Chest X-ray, PA view. Patient: 26 years old, sex F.
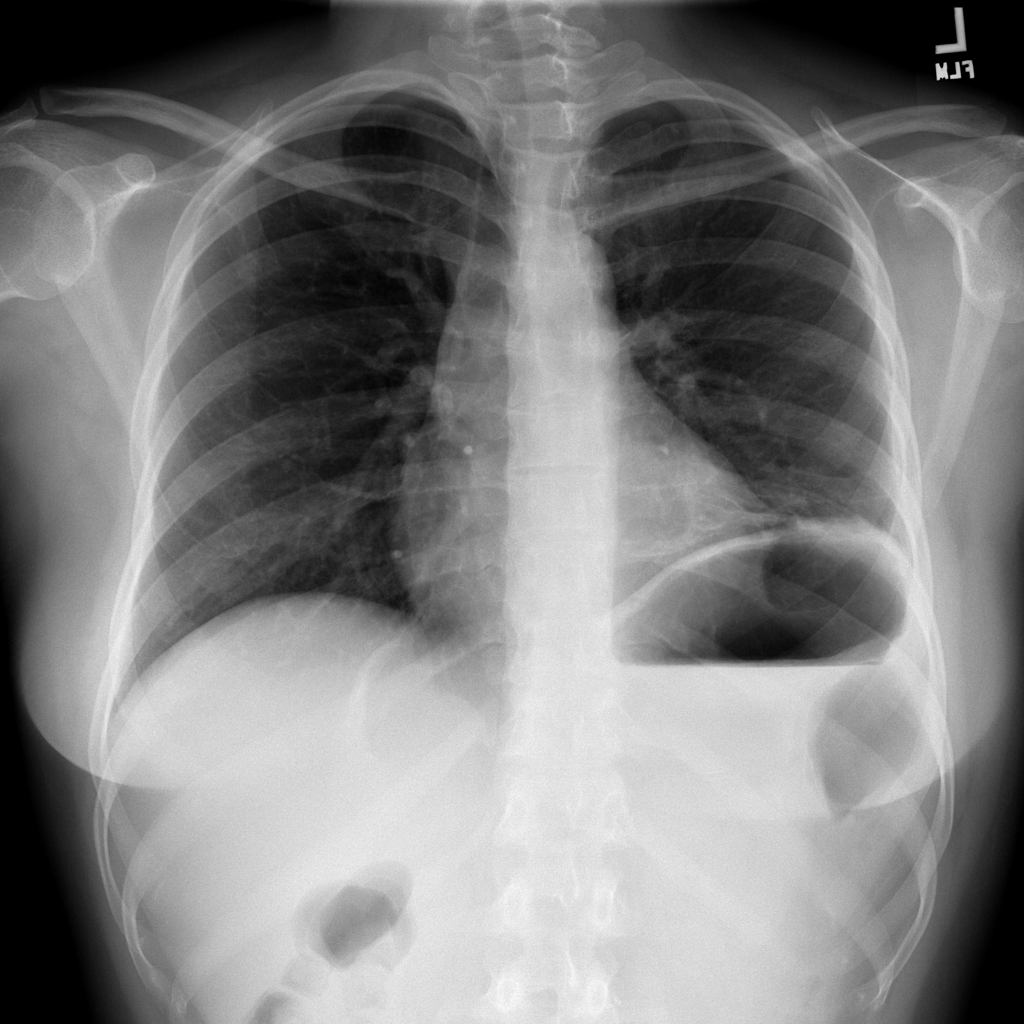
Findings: Atelectasis